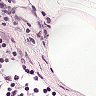
Metastatic tissue present: no